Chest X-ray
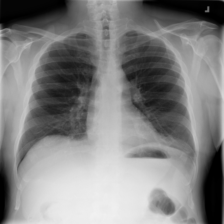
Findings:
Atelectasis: negative
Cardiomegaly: negative
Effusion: negative
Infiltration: positive
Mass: negative
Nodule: negative
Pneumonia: negative
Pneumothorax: negative
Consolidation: negative
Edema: negative
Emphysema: negative
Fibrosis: negative
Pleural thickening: negative
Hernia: negative